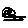
Label: car